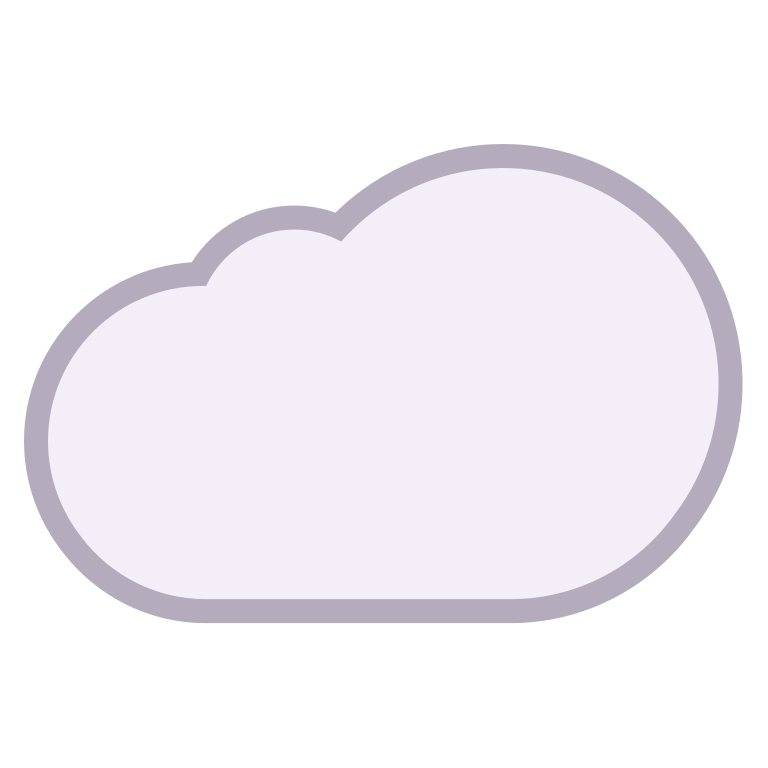
cloud flat